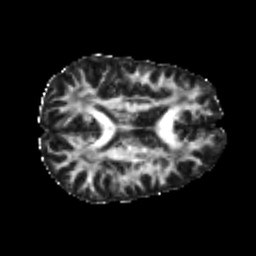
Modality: FA
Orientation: axial
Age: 24
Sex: male
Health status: healthy
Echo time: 0.074 s